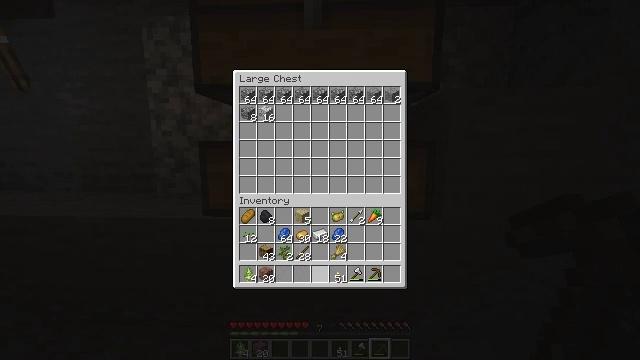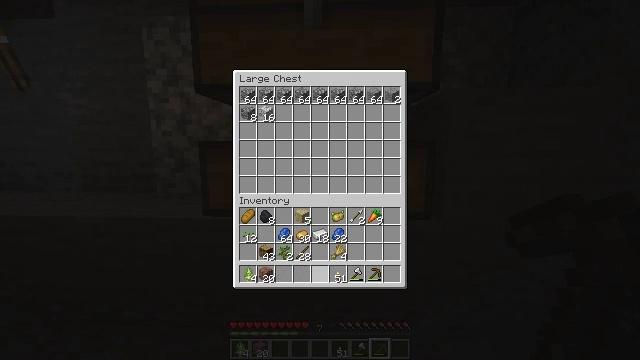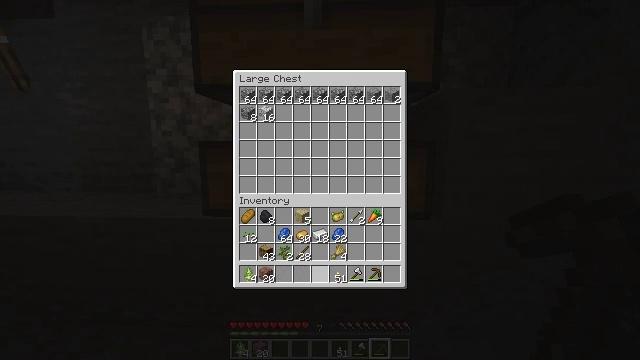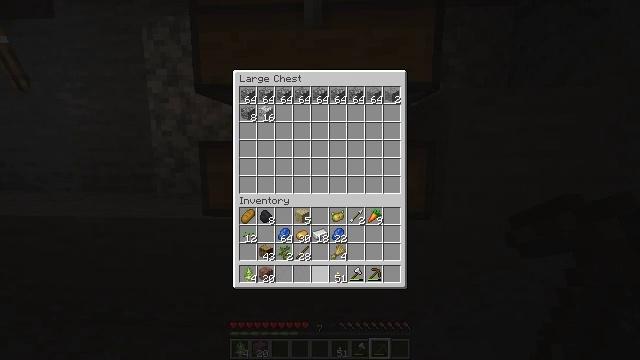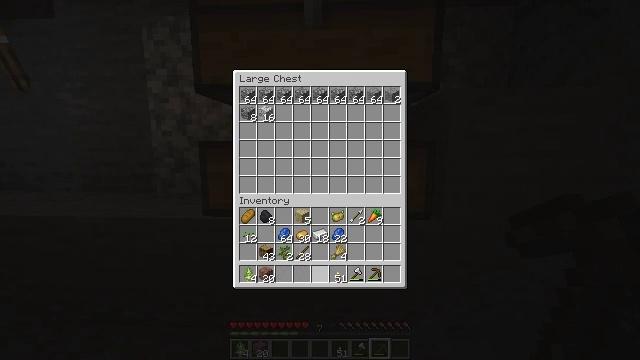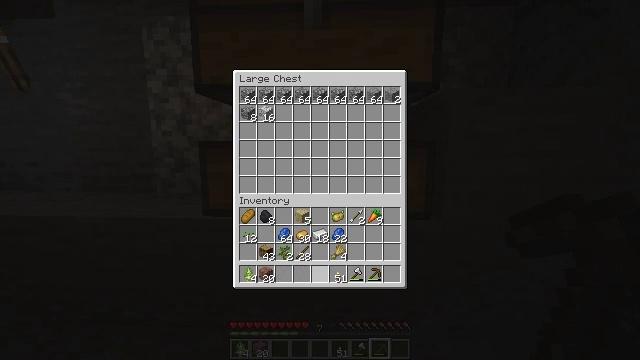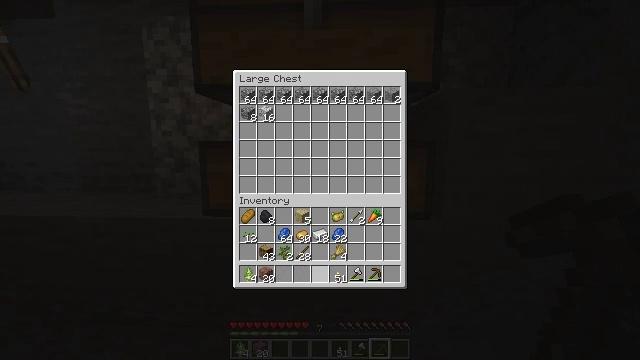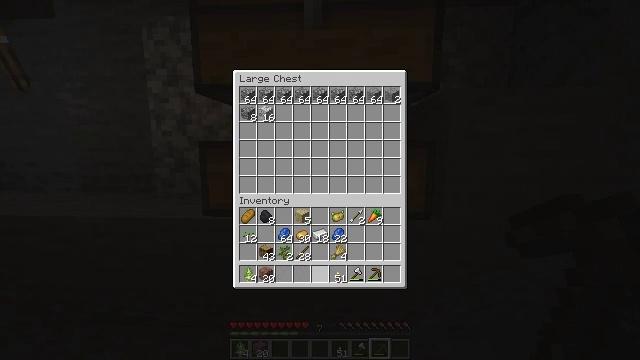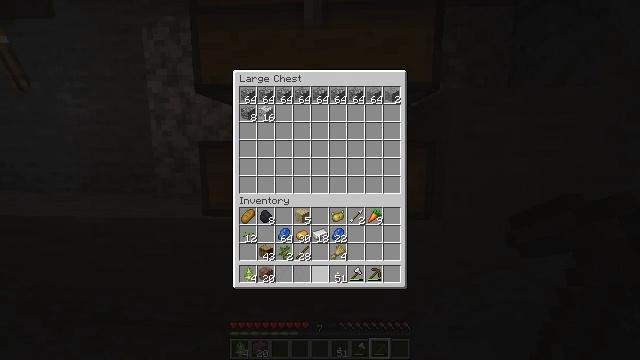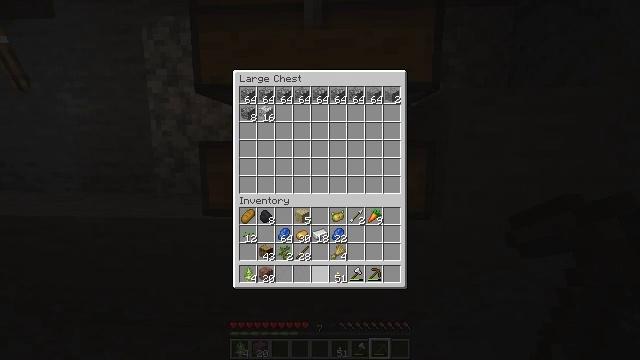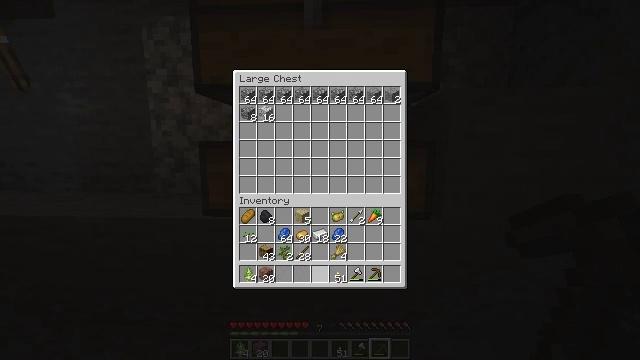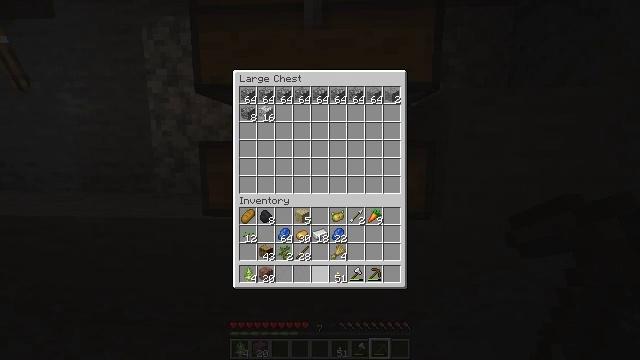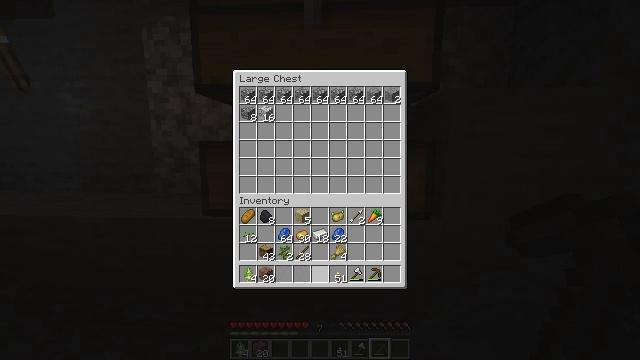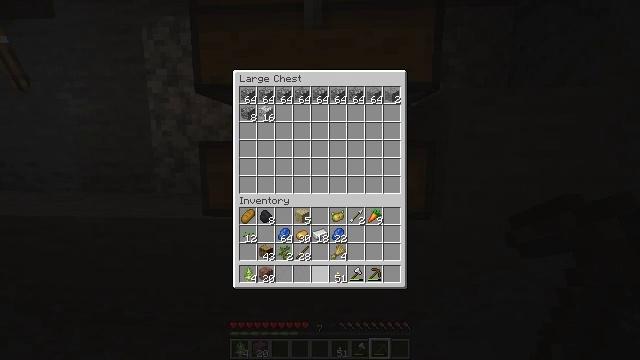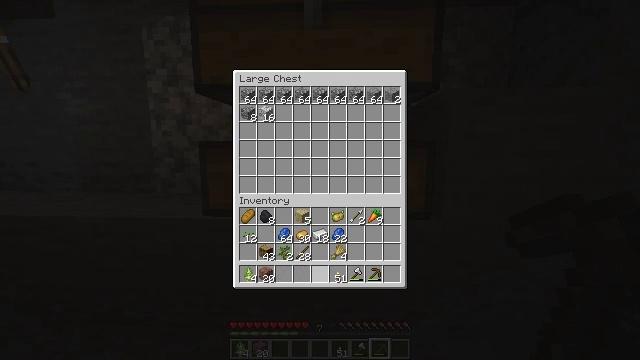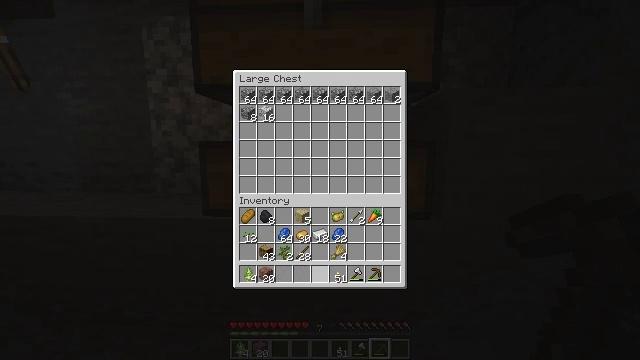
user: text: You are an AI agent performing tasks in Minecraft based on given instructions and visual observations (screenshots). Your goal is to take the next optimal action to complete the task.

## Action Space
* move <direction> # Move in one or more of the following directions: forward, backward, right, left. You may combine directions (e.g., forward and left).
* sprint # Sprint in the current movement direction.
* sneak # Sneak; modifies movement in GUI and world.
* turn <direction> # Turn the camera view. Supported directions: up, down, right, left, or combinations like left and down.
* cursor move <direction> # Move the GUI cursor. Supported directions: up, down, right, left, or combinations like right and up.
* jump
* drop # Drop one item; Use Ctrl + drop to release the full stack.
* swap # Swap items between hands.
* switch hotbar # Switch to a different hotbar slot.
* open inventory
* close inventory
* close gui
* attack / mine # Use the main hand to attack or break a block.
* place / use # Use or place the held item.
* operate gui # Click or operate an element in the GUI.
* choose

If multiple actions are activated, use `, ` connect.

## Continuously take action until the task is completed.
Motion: motion action
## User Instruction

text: Get the furnace back into your inventory.
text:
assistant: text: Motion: sneak
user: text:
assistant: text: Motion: sneak
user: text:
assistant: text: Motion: sneak
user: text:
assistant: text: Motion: sneak
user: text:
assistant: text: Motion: sneak
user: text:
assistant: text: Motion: sneak
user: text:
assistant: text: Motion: no_op
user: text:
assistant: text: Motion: no_op
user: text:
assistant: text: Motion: no_op
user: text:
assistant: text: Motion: no_op
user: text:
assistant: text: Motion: no_op
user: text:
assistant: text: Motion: no_op
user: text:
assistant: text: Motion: no_op
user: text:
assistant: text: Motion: no_op
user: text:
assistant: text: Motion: no_op
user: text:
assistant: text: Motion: no_op
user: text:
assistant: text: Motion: no_op
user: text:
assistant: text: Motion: no_op
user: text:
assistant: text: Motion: no_op
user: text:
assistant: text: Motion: no_op
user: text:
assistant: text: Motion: no_op
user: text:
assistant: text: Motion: no_op
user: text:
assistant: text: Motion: no_op
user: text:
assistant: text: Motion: no_op
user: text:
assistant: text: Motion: no_op
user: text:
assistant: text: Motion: no_op
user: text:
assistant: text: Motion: no_op
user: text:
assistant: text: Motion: no_op
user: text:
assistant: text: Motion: no_op
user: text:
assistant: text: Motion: no_op